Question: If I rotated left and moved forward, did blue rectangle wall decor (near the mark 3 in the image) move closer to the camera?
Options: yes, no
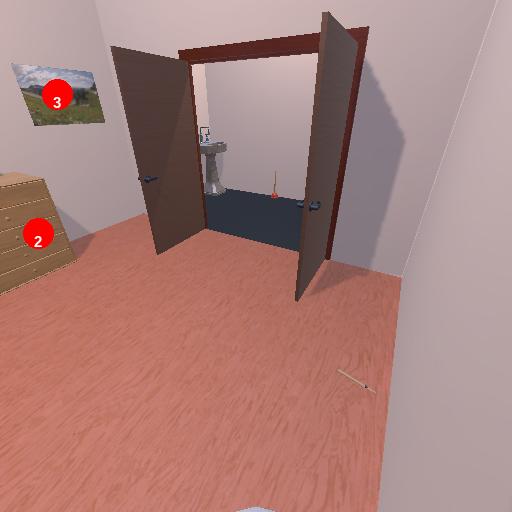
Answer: yes